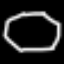
Label: octagon